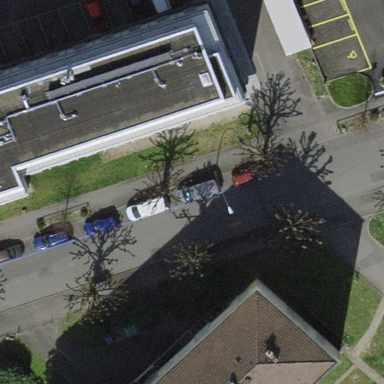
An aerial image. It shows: Parking lane area.